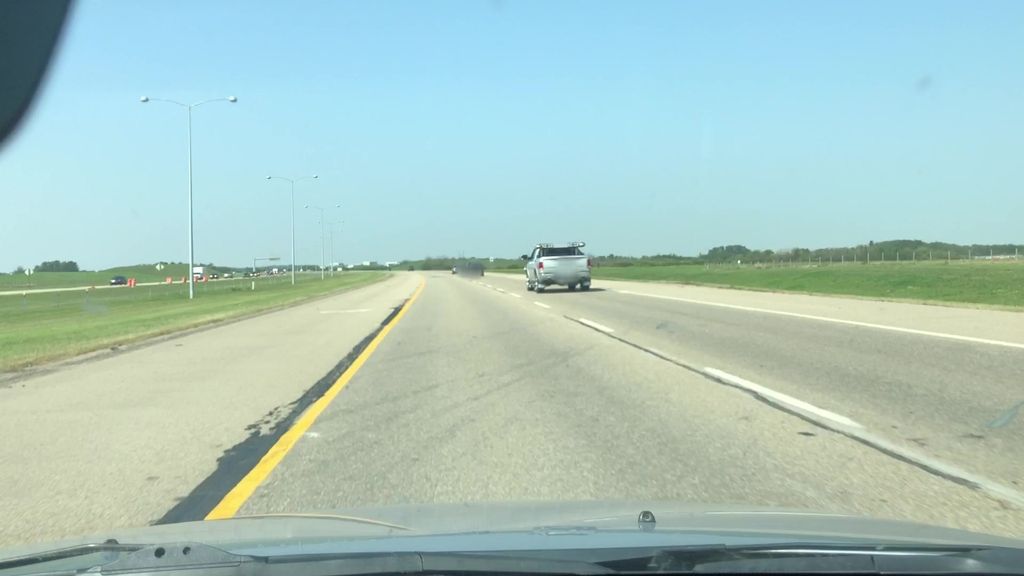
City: edmonton